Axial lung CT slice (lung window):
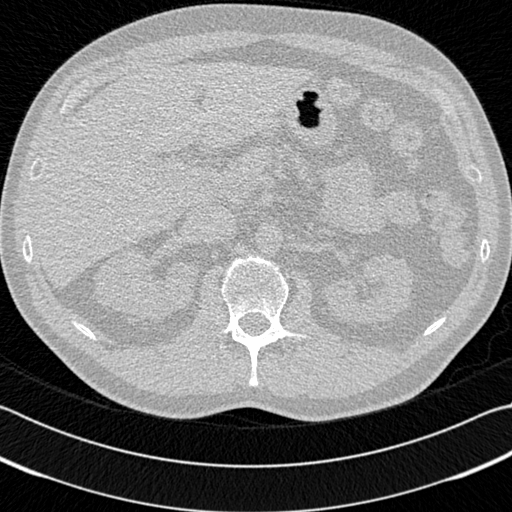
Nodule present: no